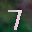
Label: 7